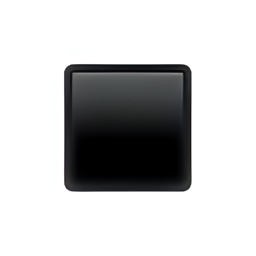
Name: black small square
Emoji: ▪
Group: Symbols
Sub-group: geometric